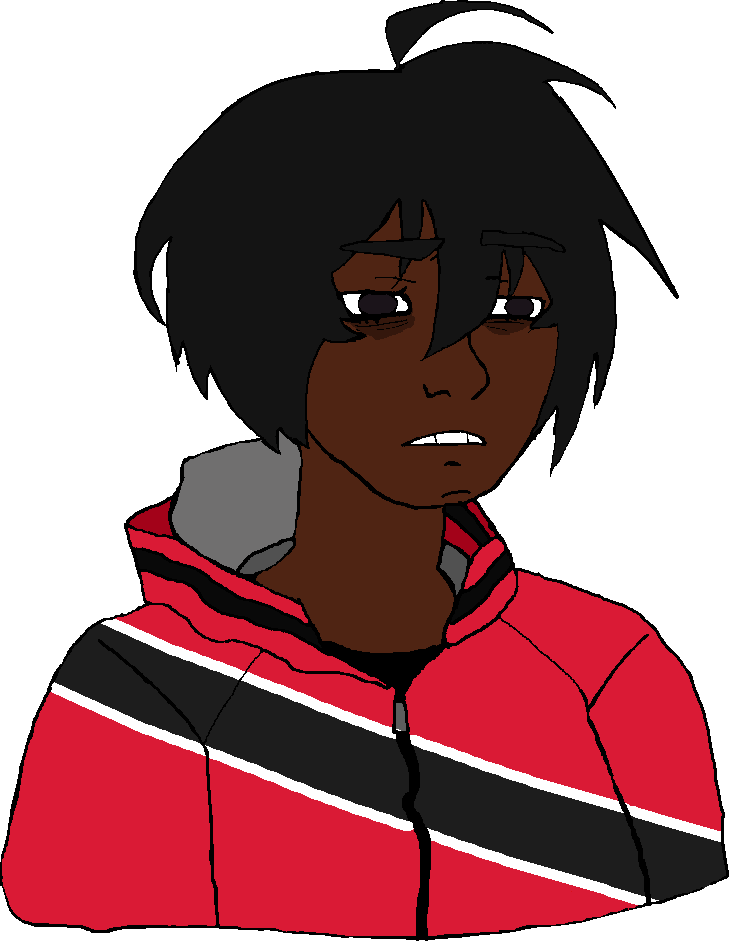
Label: 5_Twinkjak